Field crop: maize
Growth stage: 2
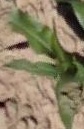
Species: maize